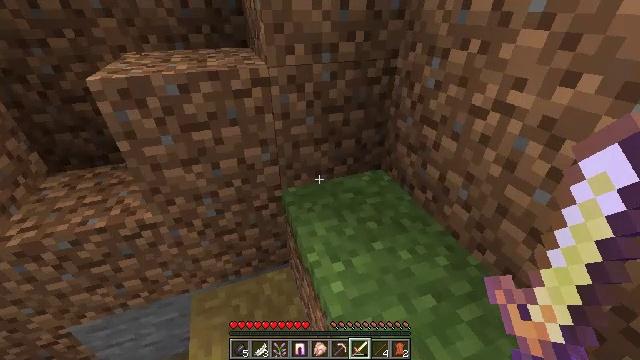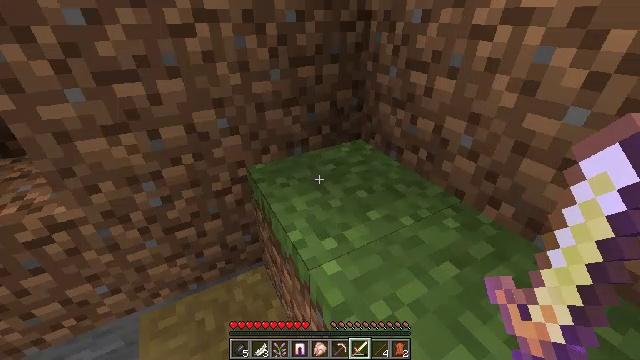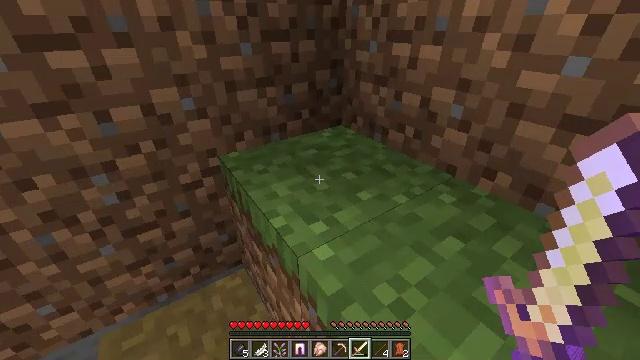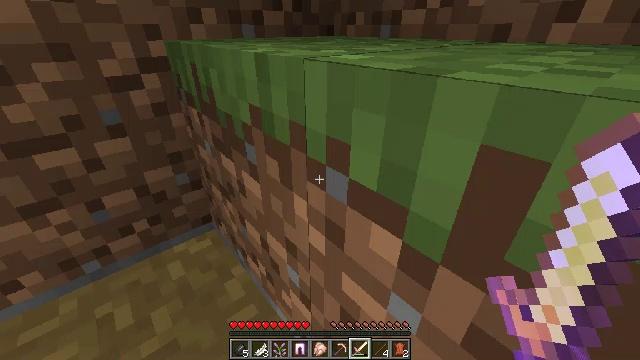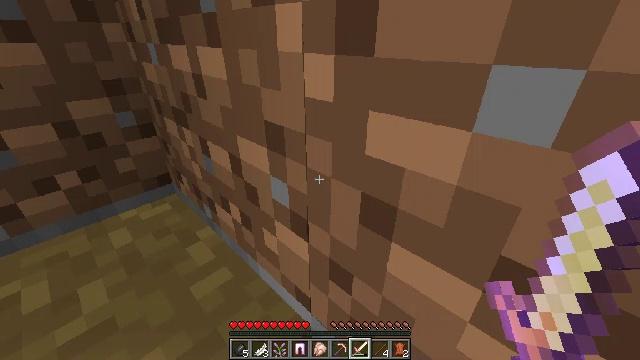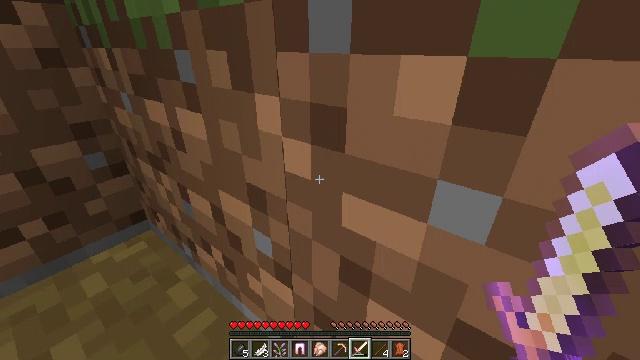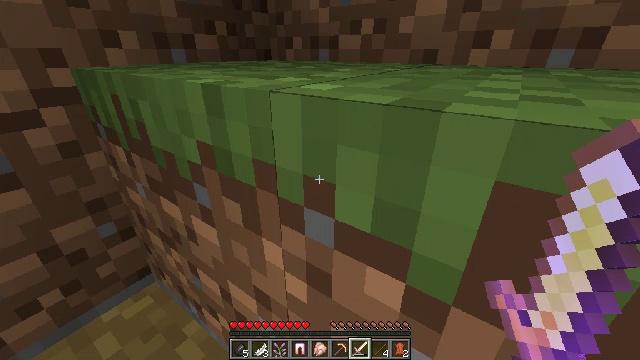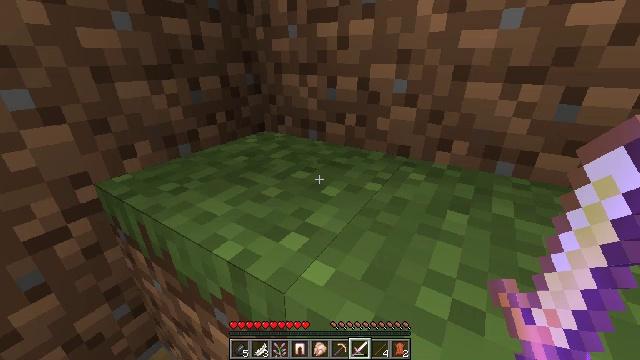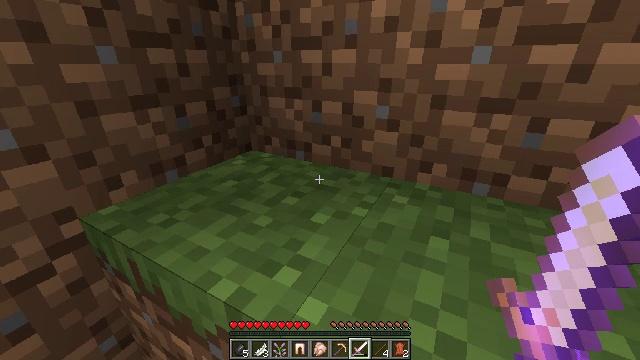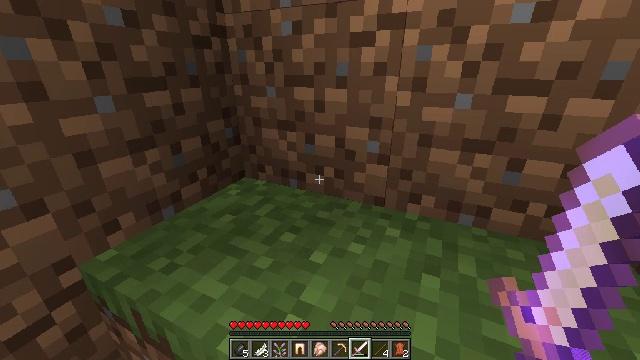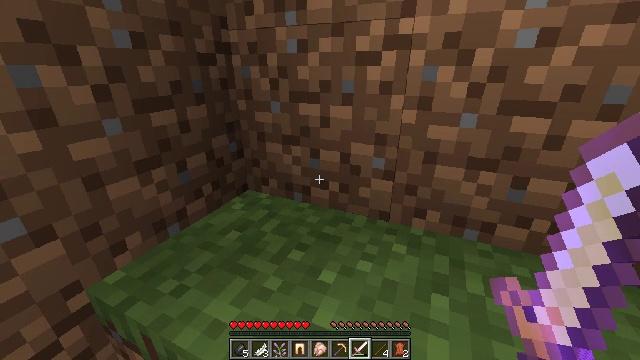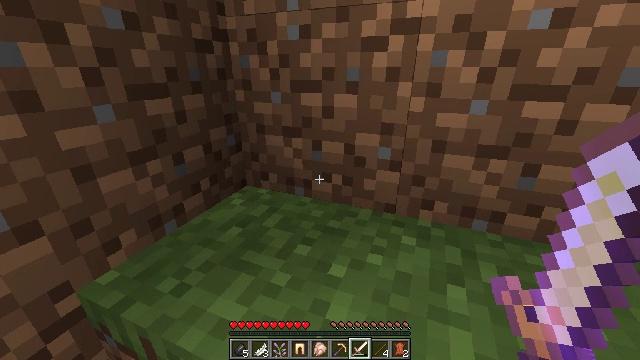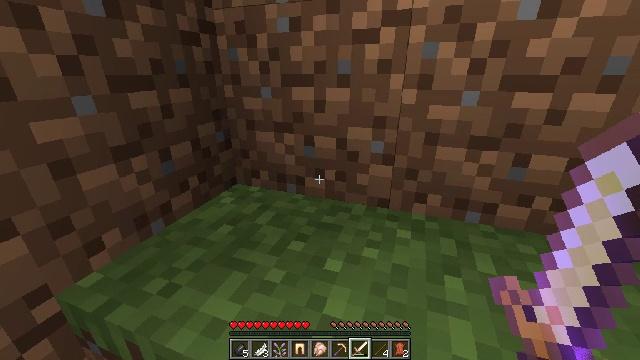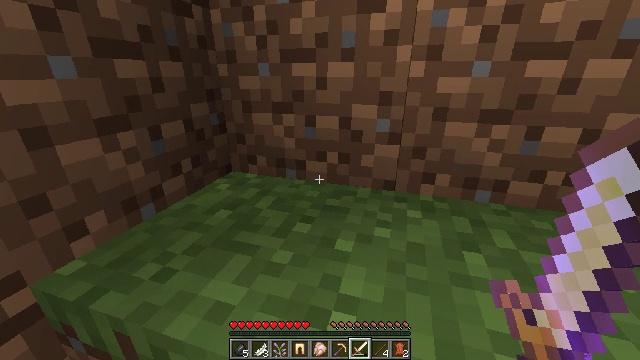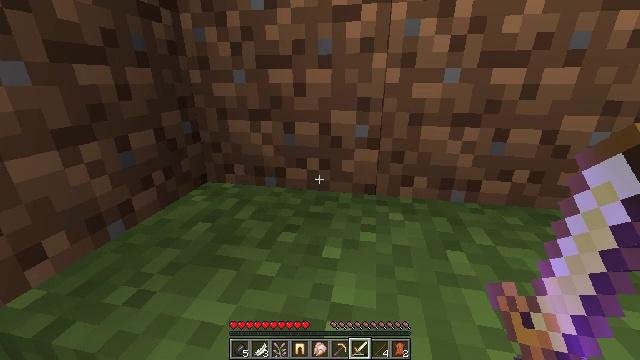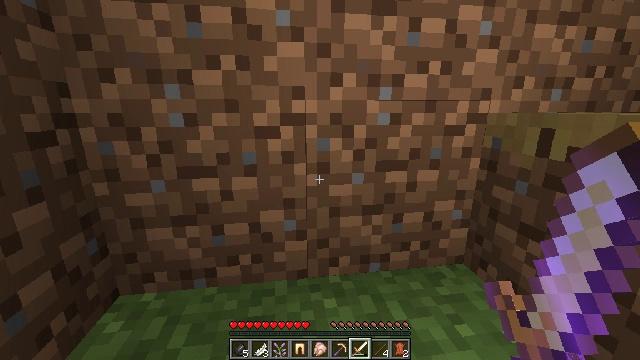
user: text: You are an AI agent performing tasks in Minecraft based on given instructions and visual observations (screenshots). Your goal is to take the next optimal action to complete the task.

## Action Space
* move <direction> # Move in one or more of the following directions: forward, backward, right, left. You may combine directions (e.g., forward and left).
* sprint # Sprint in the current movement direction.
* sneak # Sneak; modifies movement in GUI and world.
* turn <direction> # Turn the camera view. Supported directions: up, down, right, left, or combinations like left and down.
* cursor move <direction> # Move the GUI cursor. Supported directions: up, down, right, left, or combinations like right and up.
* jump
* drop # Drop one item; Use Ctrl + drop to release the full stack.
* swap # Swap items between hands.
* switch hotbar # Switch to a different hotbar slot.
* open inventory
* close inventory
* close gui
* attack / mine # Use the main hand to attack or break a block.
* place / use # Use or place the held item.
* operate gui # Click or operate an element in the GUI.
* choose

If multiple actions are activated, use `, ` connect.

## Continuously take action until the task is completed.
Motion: motion action
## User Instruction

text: Drop a lilac.
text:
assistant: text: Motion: move forward and move right, turn right and up, jump
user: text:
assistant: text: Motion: move forward and move right, turn right and up, jump
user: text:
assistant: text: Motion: move forward and move right, turn right and up, jump
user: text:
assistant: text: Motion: move forward and move right, turn right and up, jump
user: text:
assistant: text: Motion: move forward and move right, turn right and up, jump
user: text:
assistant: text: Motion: move forward and move right, turn right, jump
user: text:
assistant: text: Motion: move forward and move right, turn right and up, jump
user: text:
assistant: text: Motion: move forward and move right, turn right, jump
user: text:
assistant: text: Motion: move forward and move right, turn right, jump
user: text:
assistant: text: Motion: move forward and move right, turn right, jump
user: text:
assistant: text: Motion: move forward and move right, turn right, jump
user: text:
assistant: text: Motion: move forward and move right, turn right, jump
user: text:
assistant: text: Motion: move forward and move right, turn right, jump
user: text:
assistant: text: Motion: move forward and move right, turn right and up, jump
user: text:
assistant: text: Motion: move forward and move right, turn right and up, jump
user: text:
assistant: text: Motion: move forward and move right, turn right and up, jump
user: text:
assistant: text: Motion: move forward and move right, turn right and up, jump
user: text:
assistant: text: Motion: move forward and move right, turn right and up, jump
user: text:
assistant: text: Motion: move forward and move right, turn right, jump
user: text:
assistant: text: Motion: move forward and move right, jump
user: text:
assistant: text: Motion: move forward and move right, jump
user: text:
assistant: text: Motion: move forward and move right, turn down, jump
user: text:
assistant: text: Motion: move forward and move right, turn down, jump
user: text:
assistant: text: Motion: move forward and move right, turn down, jump
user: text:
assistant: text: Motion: move forward and move right, jump
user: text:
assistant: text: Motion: move forward and move right, jump
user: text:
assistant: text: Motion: move forward and move right, turn down, jump
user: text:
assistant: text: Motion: move forward and move right, turn down, jump
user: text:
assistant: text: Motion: move forward and move right, turn left and down, jump
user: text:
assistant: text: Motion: move forward and move right, turn left and down, jump